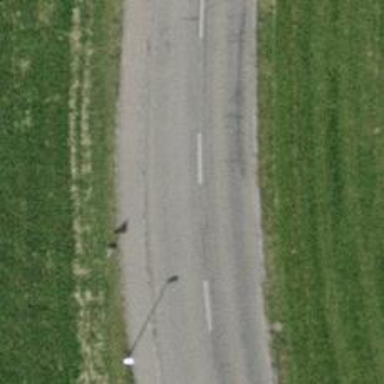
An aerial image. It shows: Tertiary road with asphalt surface and sidewalk on the left.